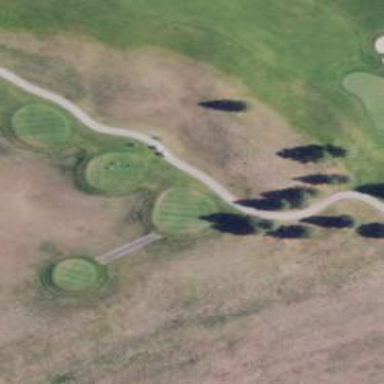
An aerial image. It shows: Golf tee on grassy land.